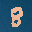
Label: 8